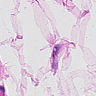
Metastatic tissue present: no